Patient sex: M
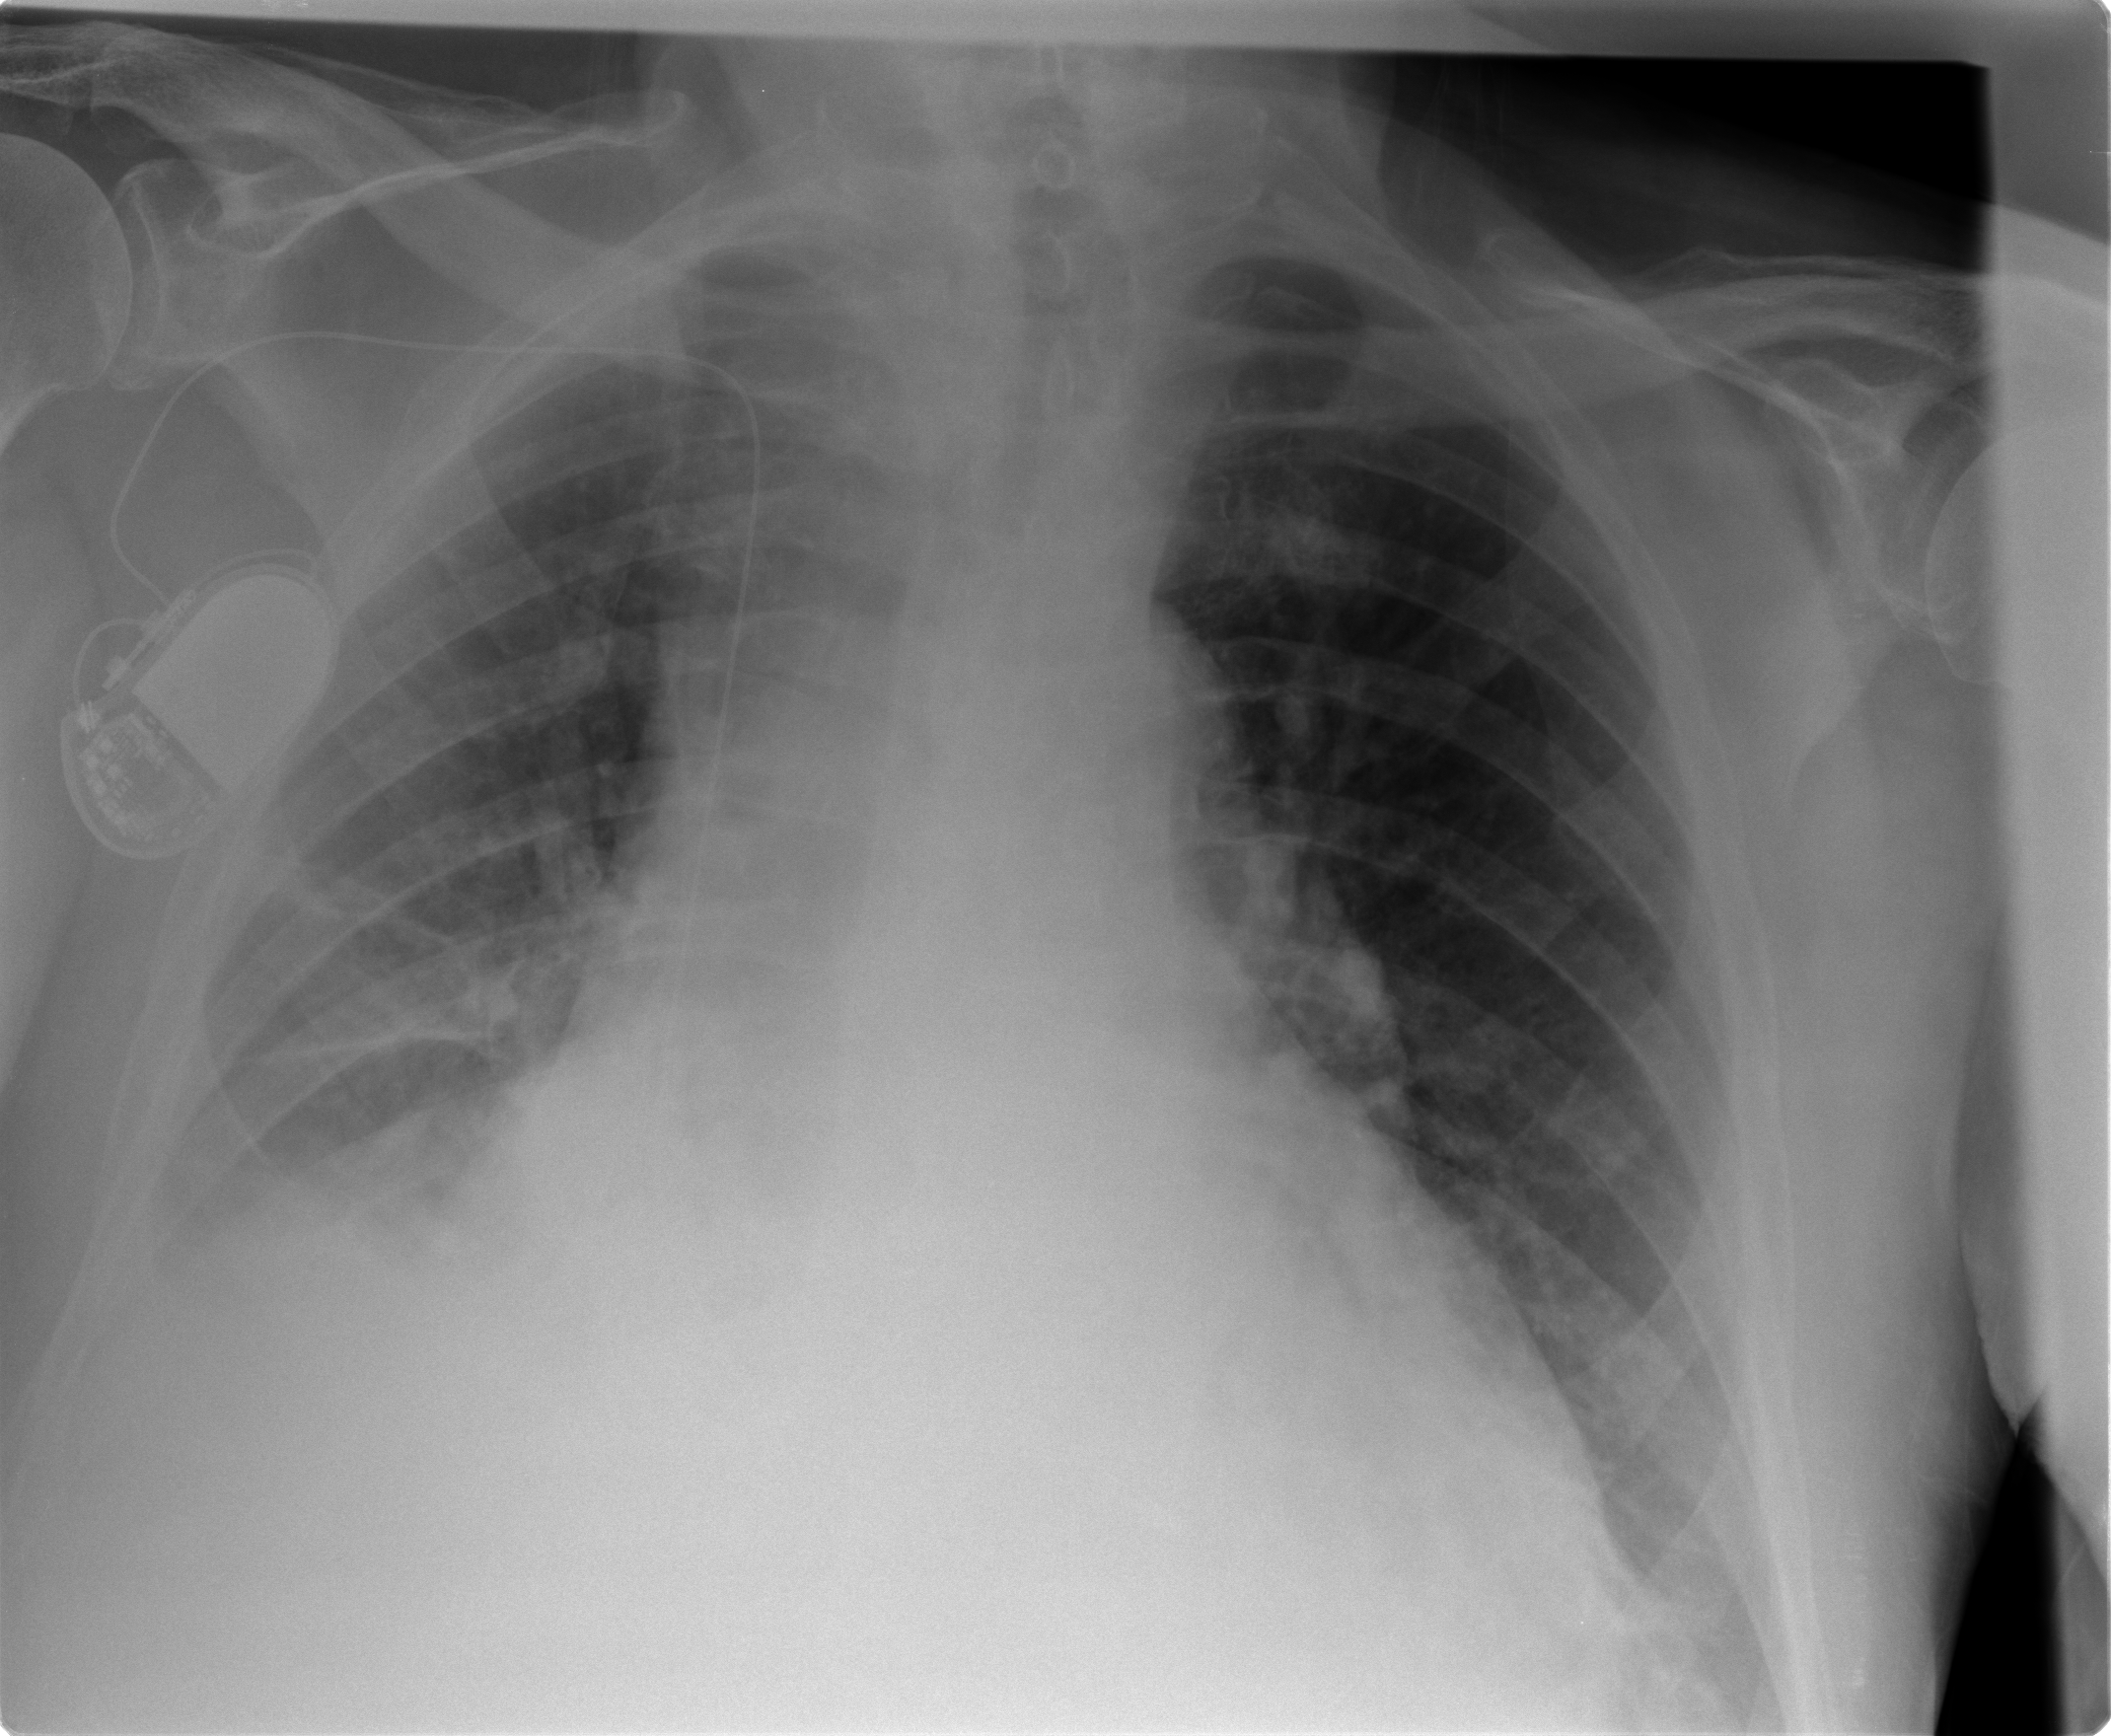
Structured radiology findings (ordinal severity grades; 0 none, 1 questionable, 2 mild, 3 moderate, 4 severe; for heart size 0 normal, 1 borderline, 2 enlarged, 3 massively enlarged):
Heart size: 2
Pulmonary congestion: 1
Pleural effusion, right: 2
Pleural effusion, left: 1
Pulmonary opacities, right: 2
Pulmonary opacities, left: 0
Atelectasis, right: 2
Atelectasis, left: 1